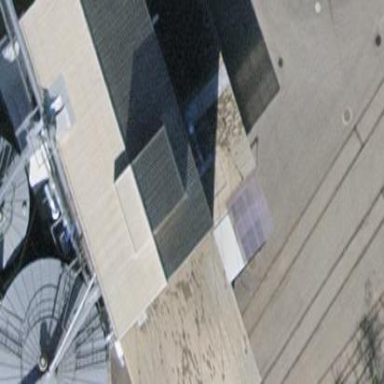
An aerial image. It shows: Industrial building with gabled roof oriented along its length.